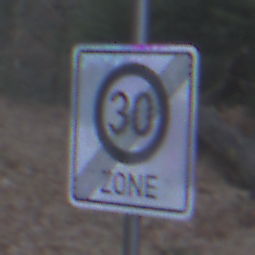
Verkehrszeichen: EndeZone30
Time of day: MorningAfternoon
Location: Outdoor (Nature)
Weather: Overcast
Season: Winter
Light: Natural